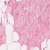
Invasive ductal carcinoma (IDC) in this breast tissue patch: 0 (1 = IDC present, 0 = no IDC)